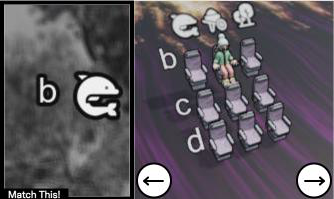
Task: seats
Answer: no